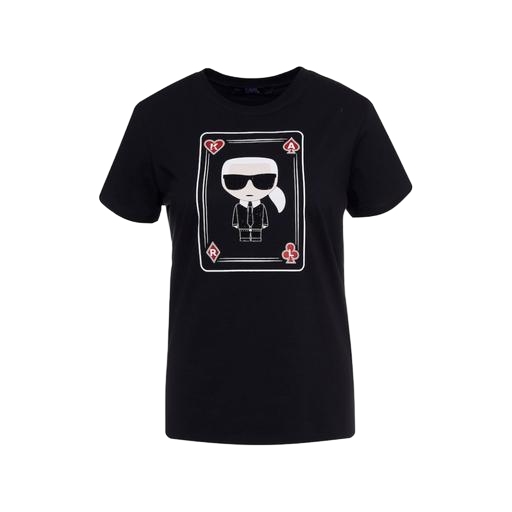
cool t-shirt, black plus size printed t-shirt only macy, black graphic-print t-shirt, white background